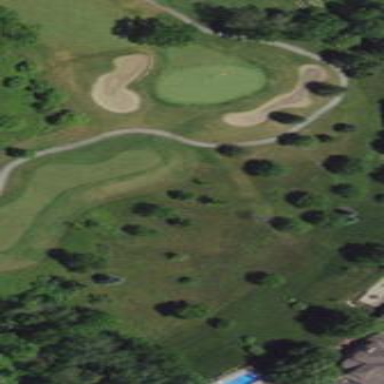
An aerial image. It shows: Grassy area designated as golf tee.